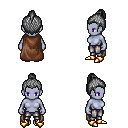
a pixel art fantasy rpg character, female body template, dark elf, purple skin, brown cape, metal pants, gray short topknot hairstyle, gold boots, four views (front, back, left, right), 2x2 character sprite sheet, small pixel art, hard edges, no anti-aliasing